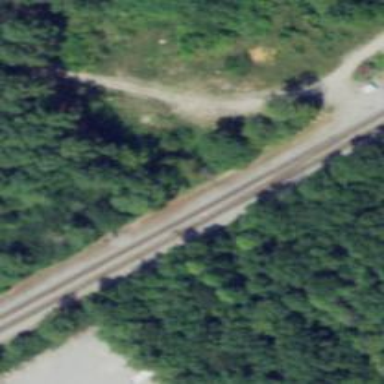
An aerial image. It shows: Junction on the railway.